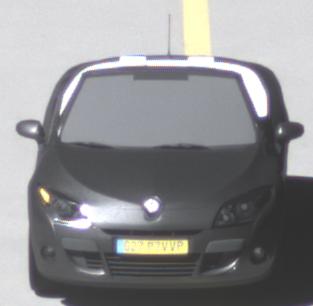
Make: Renault
Model: Mégane Coupé-Cabriolet 1.6 16V 110
Detailed model: Mégane (III) Coupé-Cabriolet
Model produced from: 2010/06
Model produced until: 2013/03
Doors: 2
Color: gray
Road condition: wet road
Daytime: midday
Contrast: high contrast